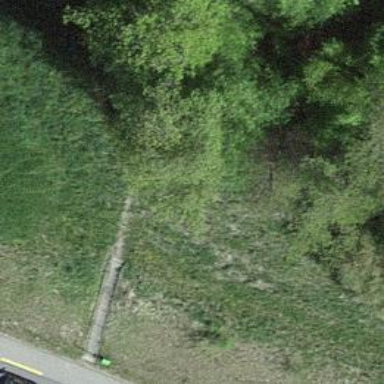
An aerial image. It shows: Road with steps.